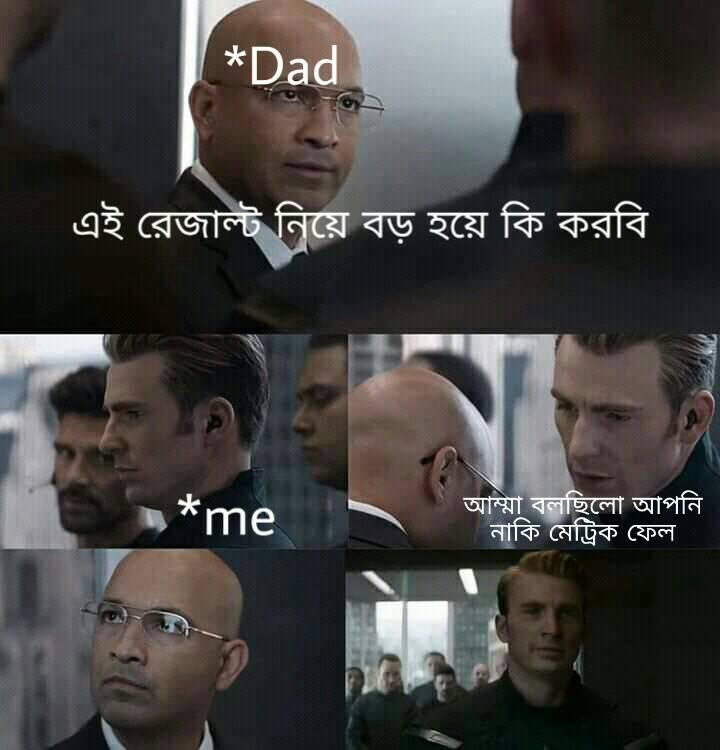
Caption: *Dad   এই রেজাল্ট নিয়ে বড় হয়ে কি করবি    *me     আম্মা বলছিলো আপনি নাকি মেট্রিক ফেল
Label: non-hate